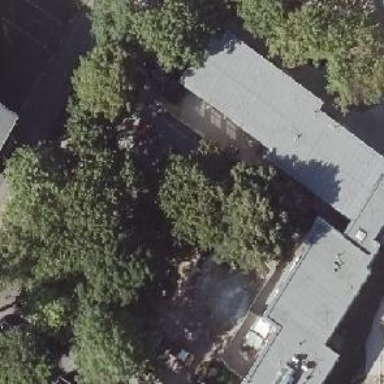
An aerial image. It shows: Kindergarten building.